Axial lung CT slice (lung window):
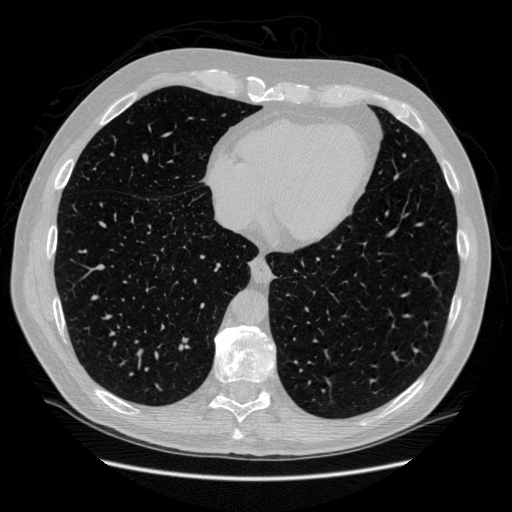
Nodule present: no